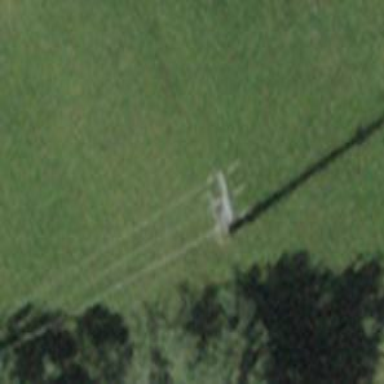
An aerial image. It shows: Power line in the image.